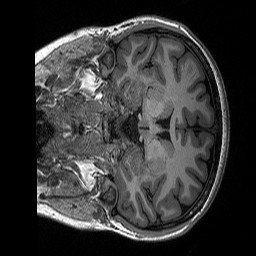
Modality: T1w
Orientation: coronal
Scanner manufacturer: siemens
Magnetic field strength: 3 T
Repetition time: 2.3 s
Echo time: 0.00298 s